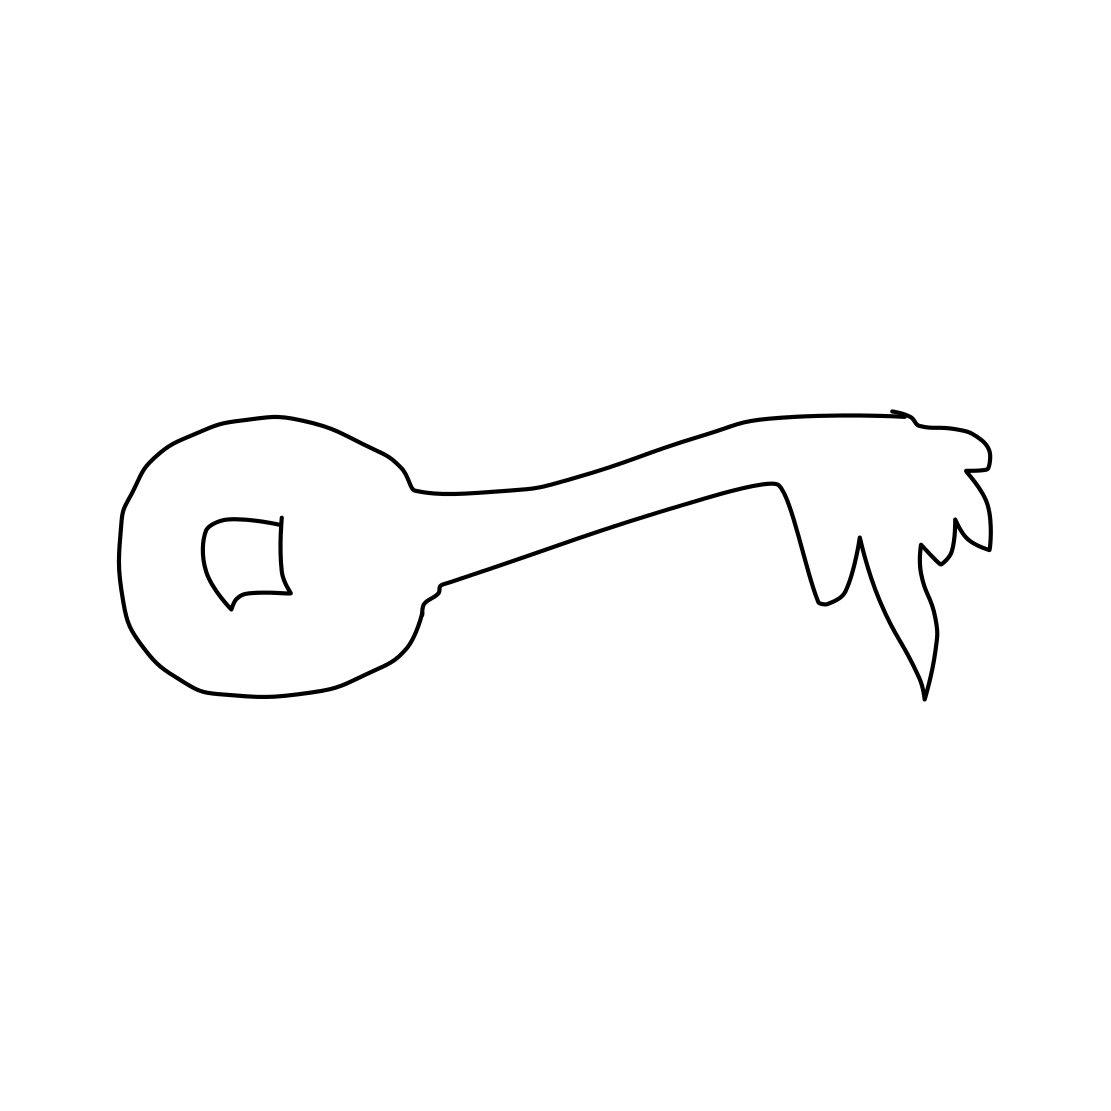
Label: key